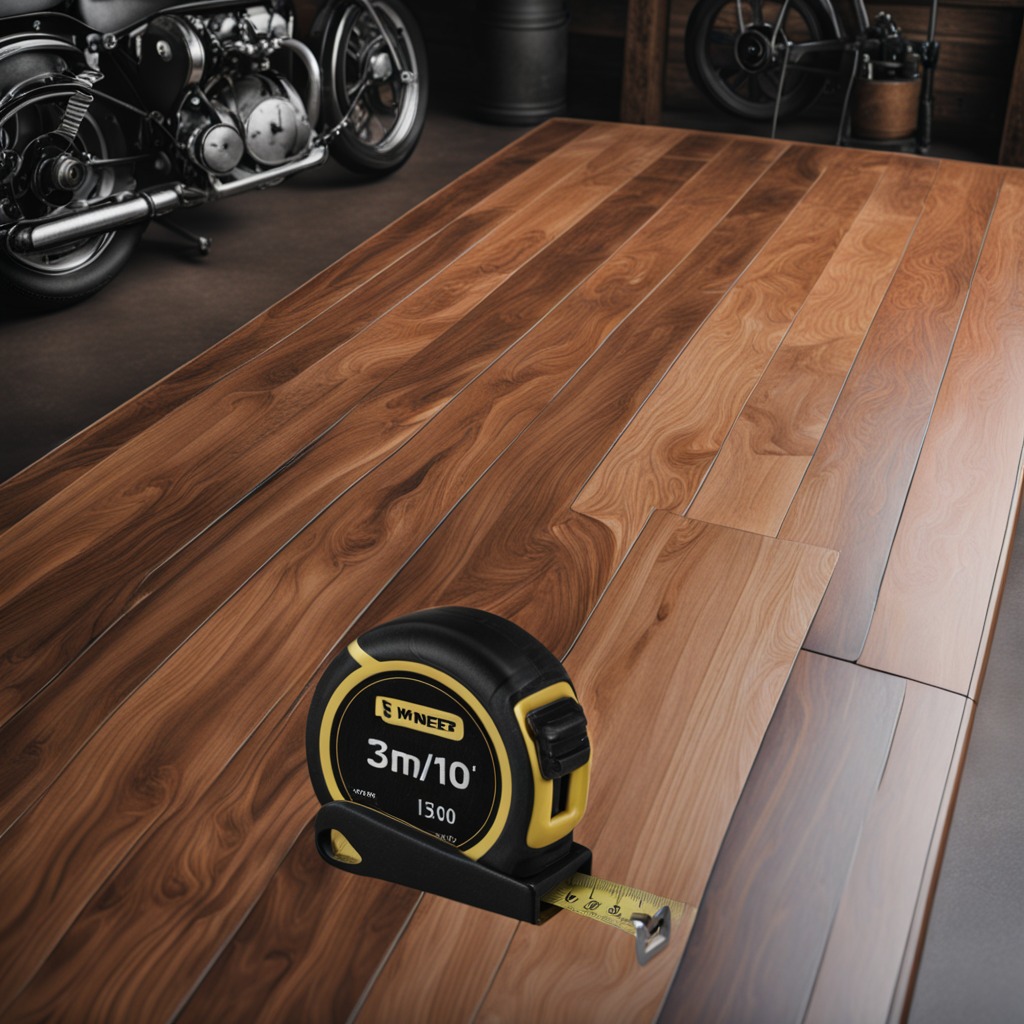
A measuring tape is lying on the table in the garage.